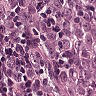
Metastatic tissue present: yes